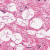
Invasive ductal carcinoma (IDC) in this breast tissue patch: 0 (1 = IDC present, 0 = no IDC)